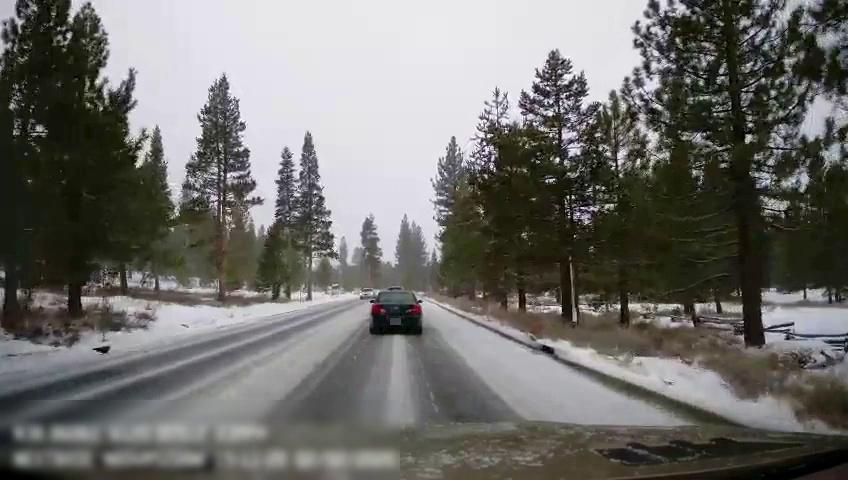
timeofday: Day
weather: Snowy
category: Drivable Space
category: Vehicles | SUV
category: Vehicles | Car
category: Vehicles | Car